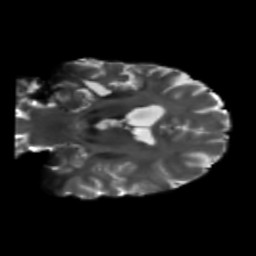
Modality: T2w
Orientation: coronal
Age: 37
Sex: female
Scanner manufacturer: siemens
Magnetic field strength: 3 T
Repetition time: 5.47 s
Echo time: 0.0854 s